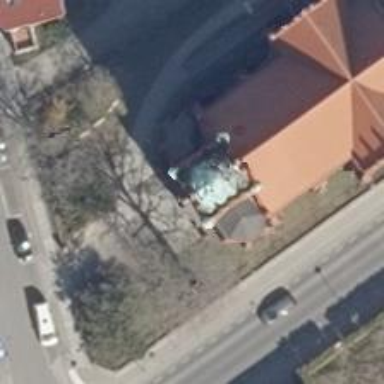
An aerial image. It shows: Bell tower that is man-made.